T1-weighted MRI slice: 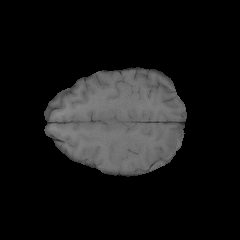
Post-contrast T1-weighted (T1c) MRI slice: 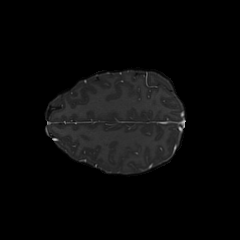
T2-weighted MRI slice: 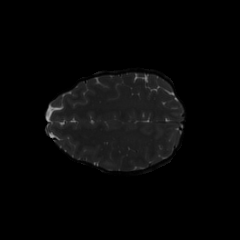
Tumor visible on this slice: no